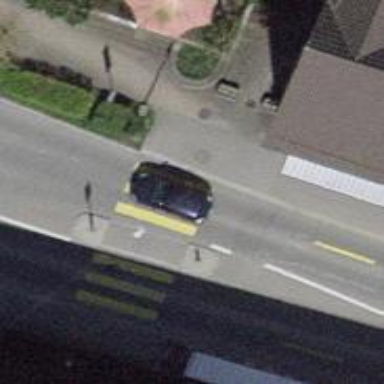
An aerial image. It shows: Uncontrolled zebra crossing with island. The crossing is marked with zebra stripes.